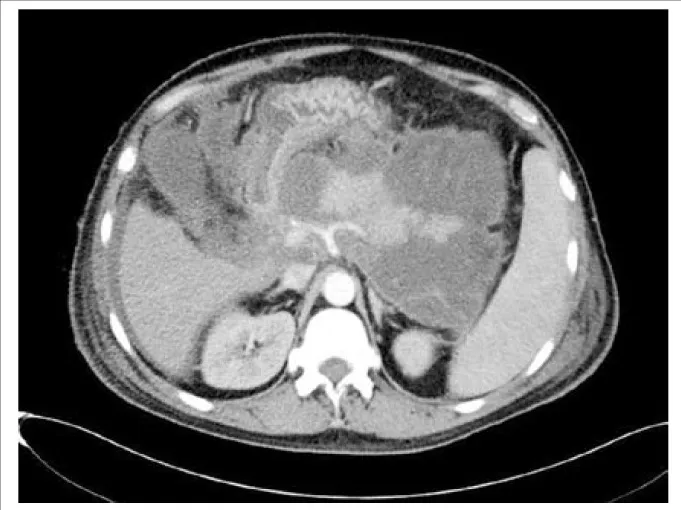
CT confirmed the collections of fluid, and necrotic tissue in the peripancreatic area of Case 1.
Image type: radiology (ct)